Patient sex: F
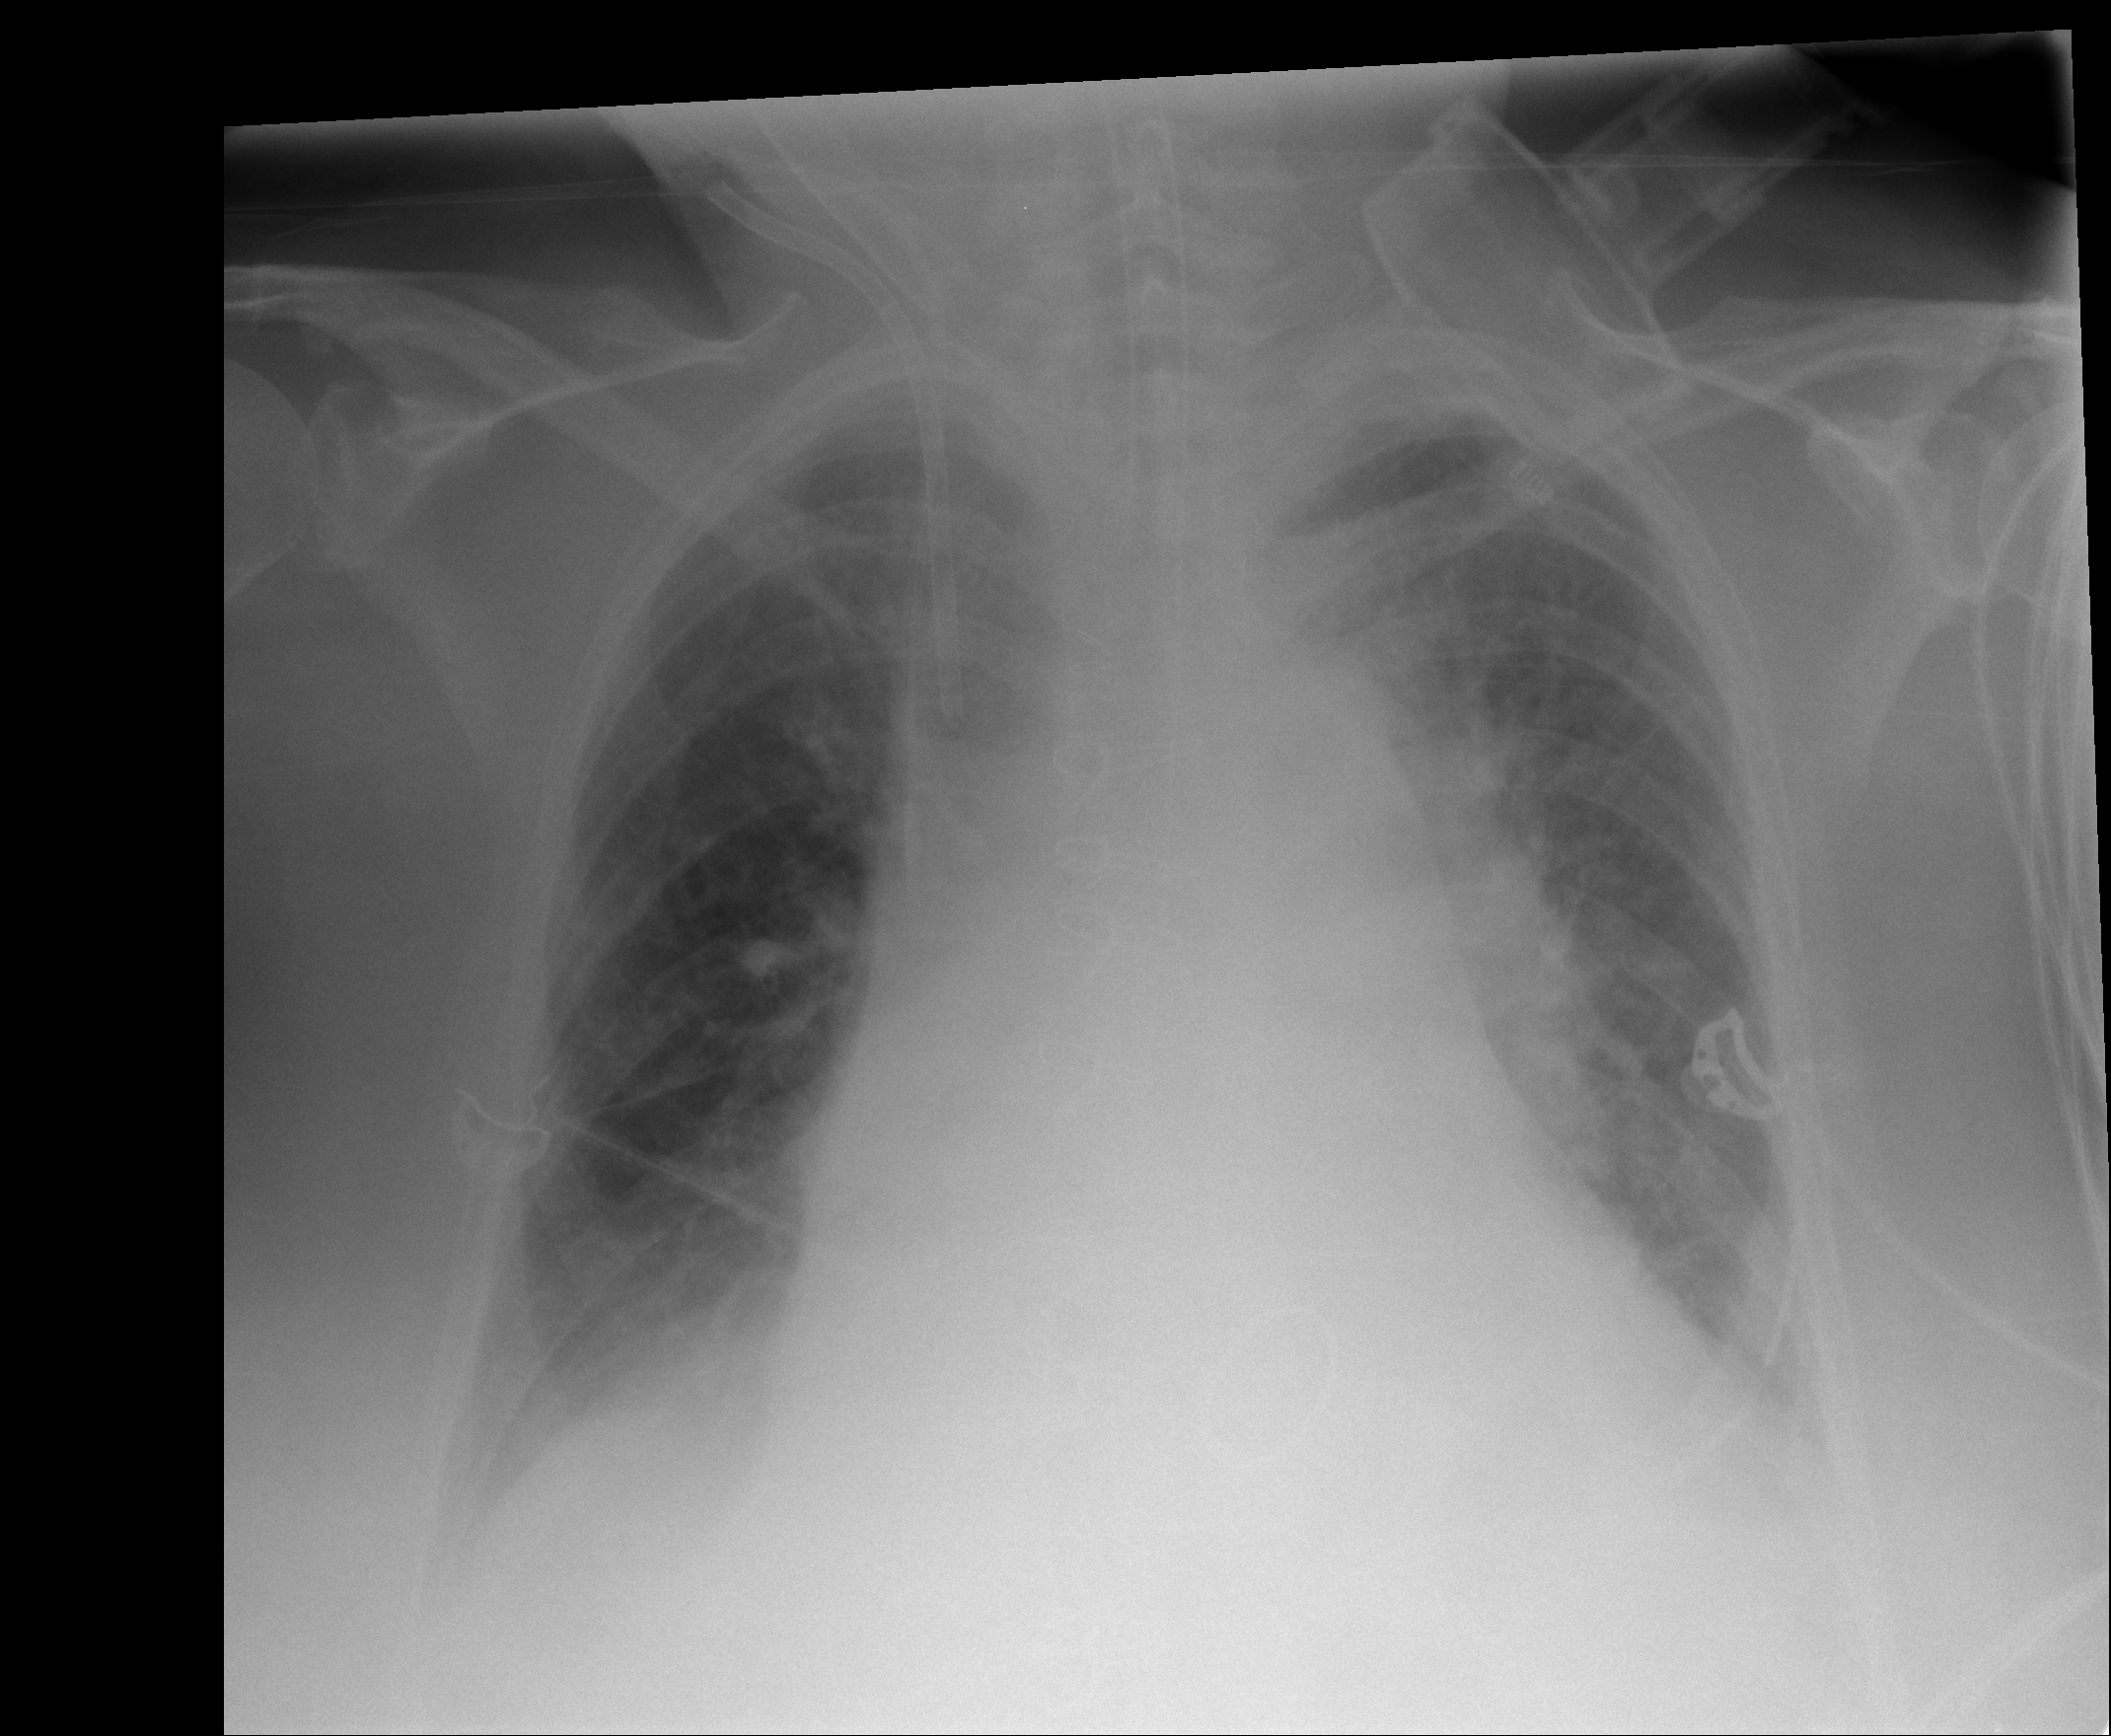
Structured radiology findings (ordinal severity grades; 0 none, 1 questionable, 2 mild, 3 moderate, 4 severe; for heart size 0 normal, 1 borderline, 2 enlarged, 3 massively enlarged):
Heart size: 3
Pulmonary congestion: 2
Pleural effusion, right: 2
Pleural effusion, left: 2
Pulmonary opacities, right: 1
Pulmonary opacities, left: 1
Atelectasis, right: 2
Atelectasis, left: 2